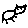
Label: cat